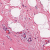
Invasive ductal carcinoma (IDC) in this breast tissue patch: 0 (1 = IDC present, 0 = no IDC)